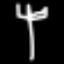
Label: fork